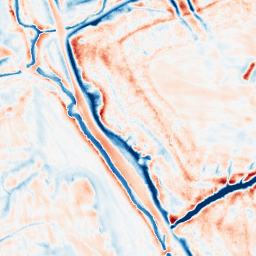
Category: edge_preserving
Decomposition family: bilateral
Decomposition parameters: d: 21
sigma_color: 75
sigma_space: 150
Upsampling method: bspline
Upsampling parameters: scale: 2
Upsampling scale: 2